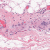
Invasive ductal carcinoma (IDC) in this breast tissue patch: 0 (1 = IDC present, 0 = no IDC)